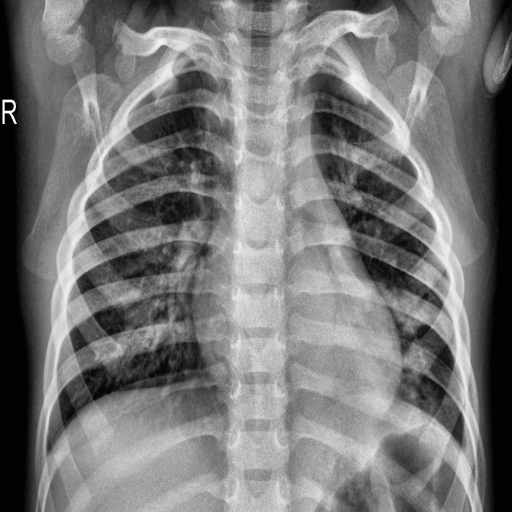
Finding: PNEUMONIA